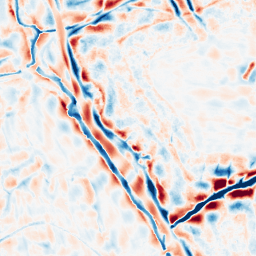
Category: wavelet
Decomposition family: wavelet_biorthogonal
Decomposition parameters: wavelet: bior3.5
level: 4
Upsampling method: cubic_mitchell
Upsampling parameters: scale: 2
Upsampling scale: 2